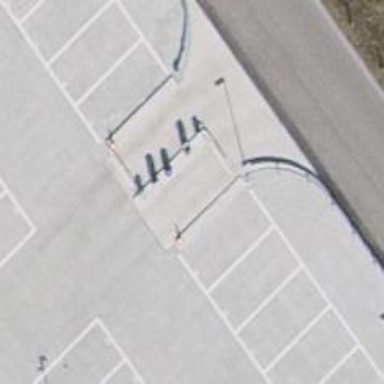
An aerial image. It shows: Lift gate barrier.